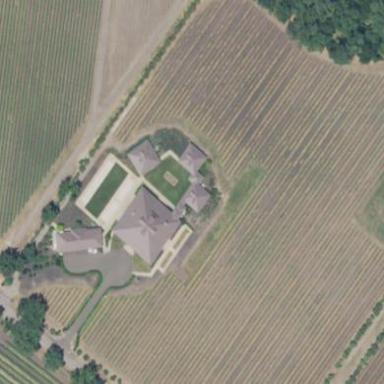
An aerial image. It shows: Vineyard growing grapes.